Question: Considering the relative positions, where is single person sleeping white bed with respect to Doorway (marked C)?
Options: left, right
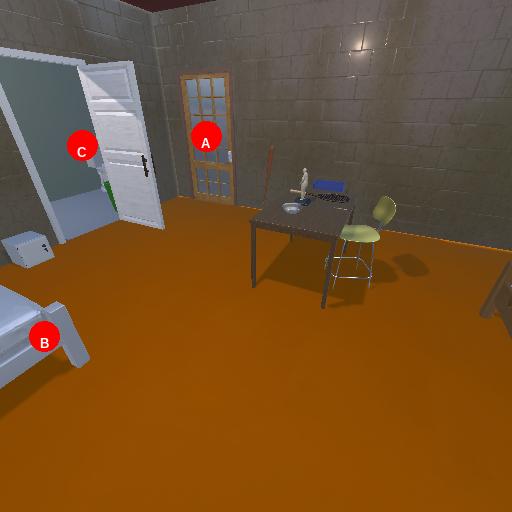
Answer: left